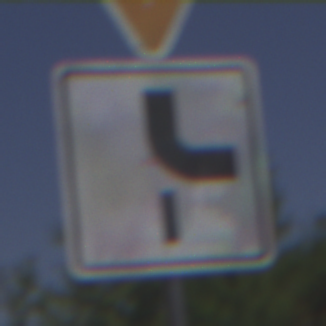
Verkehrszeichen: VerlaufVorfahrtsstrasse10
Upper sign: VorfahrtGewaehren
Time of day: Midday
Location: Outdoor (RoadRail)
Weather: Clear
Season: NotSpecified
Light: Natural